Question: I'm new to Android and trying to learn how to pass some variables from activity to another activity by Intents. The problem is when I run the app after finishing answering my questions it will take me to the Summary activity which has the result of the AskQusetions activity (the count of yes and no)
Here is my AskQuestion Activity:
'''
package com.example.quizapp;
import android.os.Bundle;
import android.app.Activity;
import android.content.Intent;
import android.util.Log;
import android.view.View;
import android.widget.TextView;
public class AskQuestions extends Activity {
private String[] messages;
private int yesCount;
private int noCount;
private int messageNum;
public final static String EXTRA_MESSAGE = "com.example.quizapp.MESSAGE";
/** Called when the activity is first created. */
@Override
public void onCreate(Bundle savedInstanceState) {
super.onCreate(savedInstanceState);
setContentView(R.layout.ask_questions);
}
@Override
public void onStart() {
super.onStart();
messages = getResources().getStringArray(R.array.lblask_questions);
messageNum = 0;
setYesCount(0);
setNoCount(0);
TextView lblQuestion = (TextView)findViewById(R.id.lblask_questions);
lblQuestion.setText(messages[messageNum]);
}
public void onYes(View view) {
Log.i("Quiz App", "viewing next question");
setYesCount(getYesCount() + 1); // count yes
messageNum++;
if (messageNum >= messages.length) { // if the questions finished got to summary
// go to summary
Intent summaryIntent = new Intent(this, Summary.class);
//int messageYes = getYesCount();
summaryIntent.putExtra("value", getYesCount());
startActivity(summaryIntent);
}
TextView lblQuestion = (TextView)findViewById(R.id.lblask_questions);
lblQuestion.setText(messages[messageNum]);
}
public void onNo(View view) {
Log.i("Quiz App", "viewing next question");
setNoCount(getNoCount() + 1); // count not
messageNum++;
if (messageNum >= messages.length) { // if the questions finished got to summary
// go to summary
Intent summaryIntent = new Intent(this, Summary.class);
summaryIntent.putExtra("value", getNoCount());
startActivity(summaryIntent);
}
TextView lblQuestion = (TextView)findViewById(R.id.lblask_questions);
lblQuestion.setText(messages[messageNum]);
}
public int getYesCount() {
return yesCount;
}
public void setYesCount(int yesCount) {
this.yesCount = yesCount;
}
public int getNoCount() {
return noCount;
}
public void setNoCount(int noCount) {
this.noCount = noCount;
}
}
'''
Here is my Summary Activity:
'''
package com.example.quizapp;
import android.os.Bundle;
import android.app.Activity;
import android.content.Intent;
import android.util.Log;
import android.view.View;
import android.widget.TextView;
/**
* @author ***
*
*/
public class Summary extends Activity {
@Override
public void onCreate(Bundle savedInstanceState) {
super.onCreate(savedInstanceState);
//Bundle extras = getIntent().getExtras();
//String value = extras.getString(AskQuestions.EXTRA_MESSAGE);
setContentView(R.layout.summary);
}
@Override
public void onStart() {
super.onStart();
//String value = "HELLO";
TextView lblYes = (TextView)findViewById(R.id.yes_result);
lblYes.setText(getIntent().getExtras().getString("value"));
TextView lblNo = (TextView)findViewById(R.id.no_result);
lblNo.setText(getIntent().getExtras().getString("value"));
}
}
'''
The error (app crashes):

The consol output:
[2012-10-16 01:28:04 - QuizApp] Android Launch!
[2012-10-16 01:28:04 - QuizApp] adb is running normally.
[2012-10-16 01:28:04 - QuizApp] Performing com.example.quizapp.MainActivity activity launch
[2012-10-16 01:28:04 - QuizApp] Automatic Target Mode: using existing emulator 'emulator-5554' running compatible AVD 'firstDevice'
[2012-10-16 01:28:05 - QuizApp] Attempting to connect debugger to 'com.example.quizapp' on port 8621
[2012-10-16 01:28:07 - QuizApp] ActivityManager: Starting: Intent { act=android.intent.action.MAIN cat=[android.intent.category.LAUNCHER] cmp=com.example.quizapp/.MainActivity }
[2012-10-16 01:28:08 - QuizApp] Application already deployed. No need to reinstall.
[2012-10-16 01:28:08 - QuizApp] Starting activity com.example.quizapp.MainActivity on device emulator-5554
[2012-10-16 01:28:10 - QuizApp] ActivityManager: Starting: Intent { act=android.intent.action.MAIN cat=[android.intent.category.LAUNCHER] cmp=com.example.quizapp/.MainActivity }
[2012-10-16 01:28:10 - QuizApp] Attempting to connect debugger to 'com.example.quizapp' on port 8621
[2012-10-16 01:28:12 - QuizApp] Attempting to connect debugger to 'com.example.quizapp' on port 8621
Logcat error (after restarting the eclipse):
'''
10-16 02:17:34.469: D/AndroidRuntime(1496): Shutting down VM
10-16 02:17:34.469: W/dalvikvm(1496): threadid=1: thread exiting with uncaught exception (group=0xb3f68288)
10-16 02:17:34.479: E/AndroidRuntime(1496): FATAL EXCEPTION: main
10-16 02:17:34.479: E/AndroidRuntime(1496): java.lang.IllegalStateException: Could not execute method of the activity
10-16 02:17:34.479: E/AndroidRuntime(1496): at android.view.View$1.onClick(View.java:3591)
10-16 02:17:34.479: E/AndroidRuntime(1496): at android.view.View.performClick(View.java:4084)
10-16 02:17:34.479: E/AndroidRuntime(1496): at android.view.View$PerformClick.run(View.java:16966)
10-16 02:17:34.479: E/AndroidRuntime(1496): at android.os.Handler.handleCallback(Handler.java:615)
10-16 02:17:34.479: E/AndroidRuntime(1496): at android.os.Handler.dispatchMessage(Handler.java:92)
10-16 02:17:34.479: E/AndroidRuntime(1496): at android.os.Looper.loop(Looper.java:137)
10-16 02:17:34.479: E/AndroidRuntime(1496): at android.app.ActivityThread.main(ActivityThread.java:4745)
10-16 02:17:34.479: E/AndroidRuntime(1496): at java.lang.reflect.Method.invokeNative(Native Method)
10-16 02:17:34.479: E/AndroidRuntime(1496): at java.lang.reflect.Method.invoke(Method.java:511)
10-16 02:17:34.479: E/AndroidRuntime(1496): at com.android.internal.os.ZygoteInit$MethodAndArgsCaller.run(ZygoteInit.java:786)
10-16 02:17:34.479: E/AndroidRuntime(1496): at com.android.internal.os.ZygoteInit.main(ZygoteInit.java:553)
10-16 02:17:34.479: E/AndroidRuntime(1496): at dalvik.system.NativeStart.main(Native Method)
10-16 02:17:34.479: E/AndroidRuntime(1496): Caused by: java.lang.reflect.InvocationTargetException
10-16 02:17:34.479: E/AndroidRuntime(1496): at java.lang.reflect.Method.invokeNative(Native Method)
10-16 02:17:34.479: E/AndroidRuntime(1496): at java.lang.reflect.Method.invoke(Method.java:511)
10-16 02:17:34.479: E/AndroidRuntime(1496): at android.view.View$1.onClick(View.java:3586)
10-16 02:17:34.479: E/AndroidRuntime(1496): ... 11 more
10-16 02:17:34.479: E/AndroidRuntime(1496): Caused by: java.lang.ArrayIndexOutOfBoundsException: length=5; index=5
10-16 02:17:34.479: E/AndroidRuntime(1496): at com.example.quizapp.AskQuestions.onYes(AskQuestions.java:56)
10-16 02:17:34.479: E/AndroidRuntime(1496): ... 14 more
10-16 02:17:38.499: E/Trace(1604): error opening trace file: No such file or directory (2)
10-16 02:17:39.020: D/gralloc_goldfish(1604): Emulator without GPU emulation detected.
'''
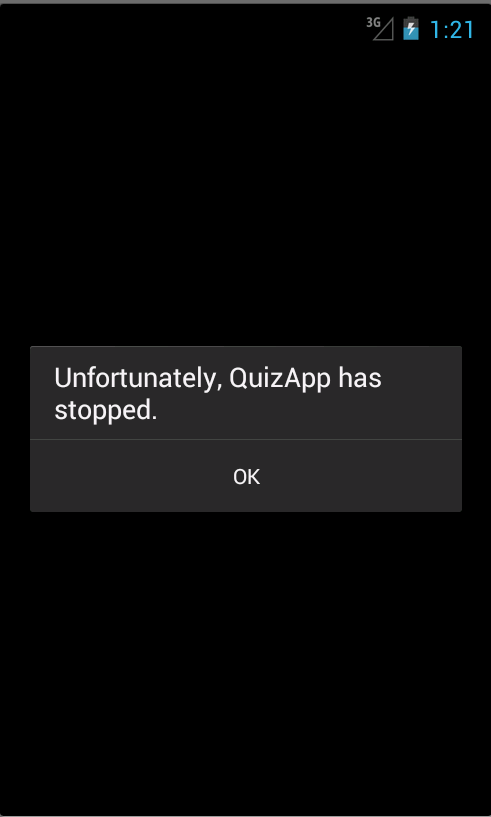
Answer: The first paramater to putExtra() is a String with the package name of the application AND the name of the value, for instance "com.example.quizapp.yesValues" or "com.example.quizapp.noValues"
You then retrieve the values via
'''
getIntent().getExtras().getInt("com.example.quizapp.yesValues", -1);
getIntent.getExtras().getInt("com.example.quizapp.noValues", -1);
'''
note the second parameter in getInt() is the default value
Your second error is due to IndexOutOfBoundsException. You are trying to access an index that does not exist in your array at the line:
'''
lblQuestion.setText(messages[messageNum]);
'''
In your onYes() and onNo() methods. Notice right above it you check that messageNum >= messages.length, then immediately after you address the array by it. Do that inside of a check
'''
if(messageNum < messages.length)
'''
good luck and happy coding!